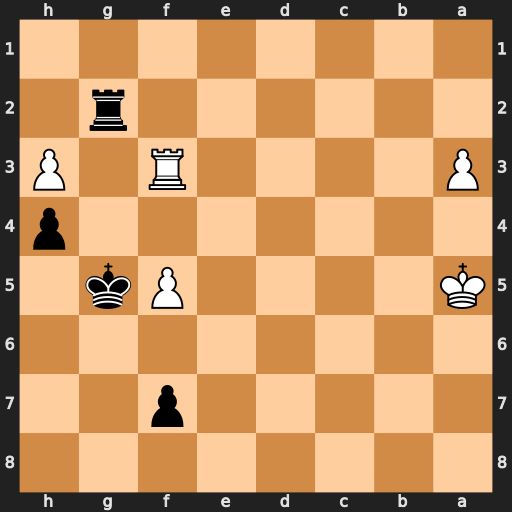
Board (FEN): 8/5p2/8/K4Pk1/7p/P4R1P/6r1/8
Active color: b
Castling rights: -
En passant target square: -
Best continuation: Rg3 Rf1 Rxa3+